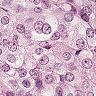
Metastatic tissue present: yes